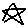
Label: triangle